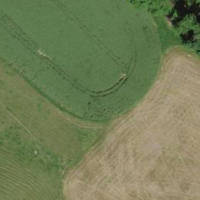
EUNIS habitat code: 24
Species observed at this site:
Rupicapra rupicapra